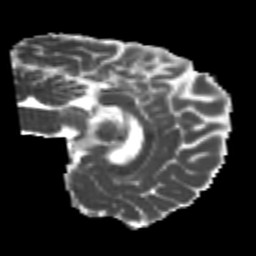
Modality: MD
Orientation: sagittal
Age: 22
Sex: male
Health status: healthy
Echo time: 0.074 s